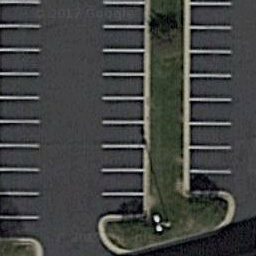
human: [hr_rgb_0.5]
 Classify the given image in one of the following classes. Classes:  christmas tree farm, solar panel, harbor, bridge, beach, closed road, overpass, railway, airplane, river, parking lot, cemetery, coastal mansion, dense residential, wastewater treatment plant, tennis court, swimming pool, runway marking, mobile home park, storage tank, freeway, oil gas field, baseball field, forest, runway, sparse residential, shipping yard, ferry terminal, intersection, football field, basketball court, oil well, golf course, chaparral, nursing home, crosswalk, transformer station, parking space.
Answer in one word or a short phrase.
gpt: parking space